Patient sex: M
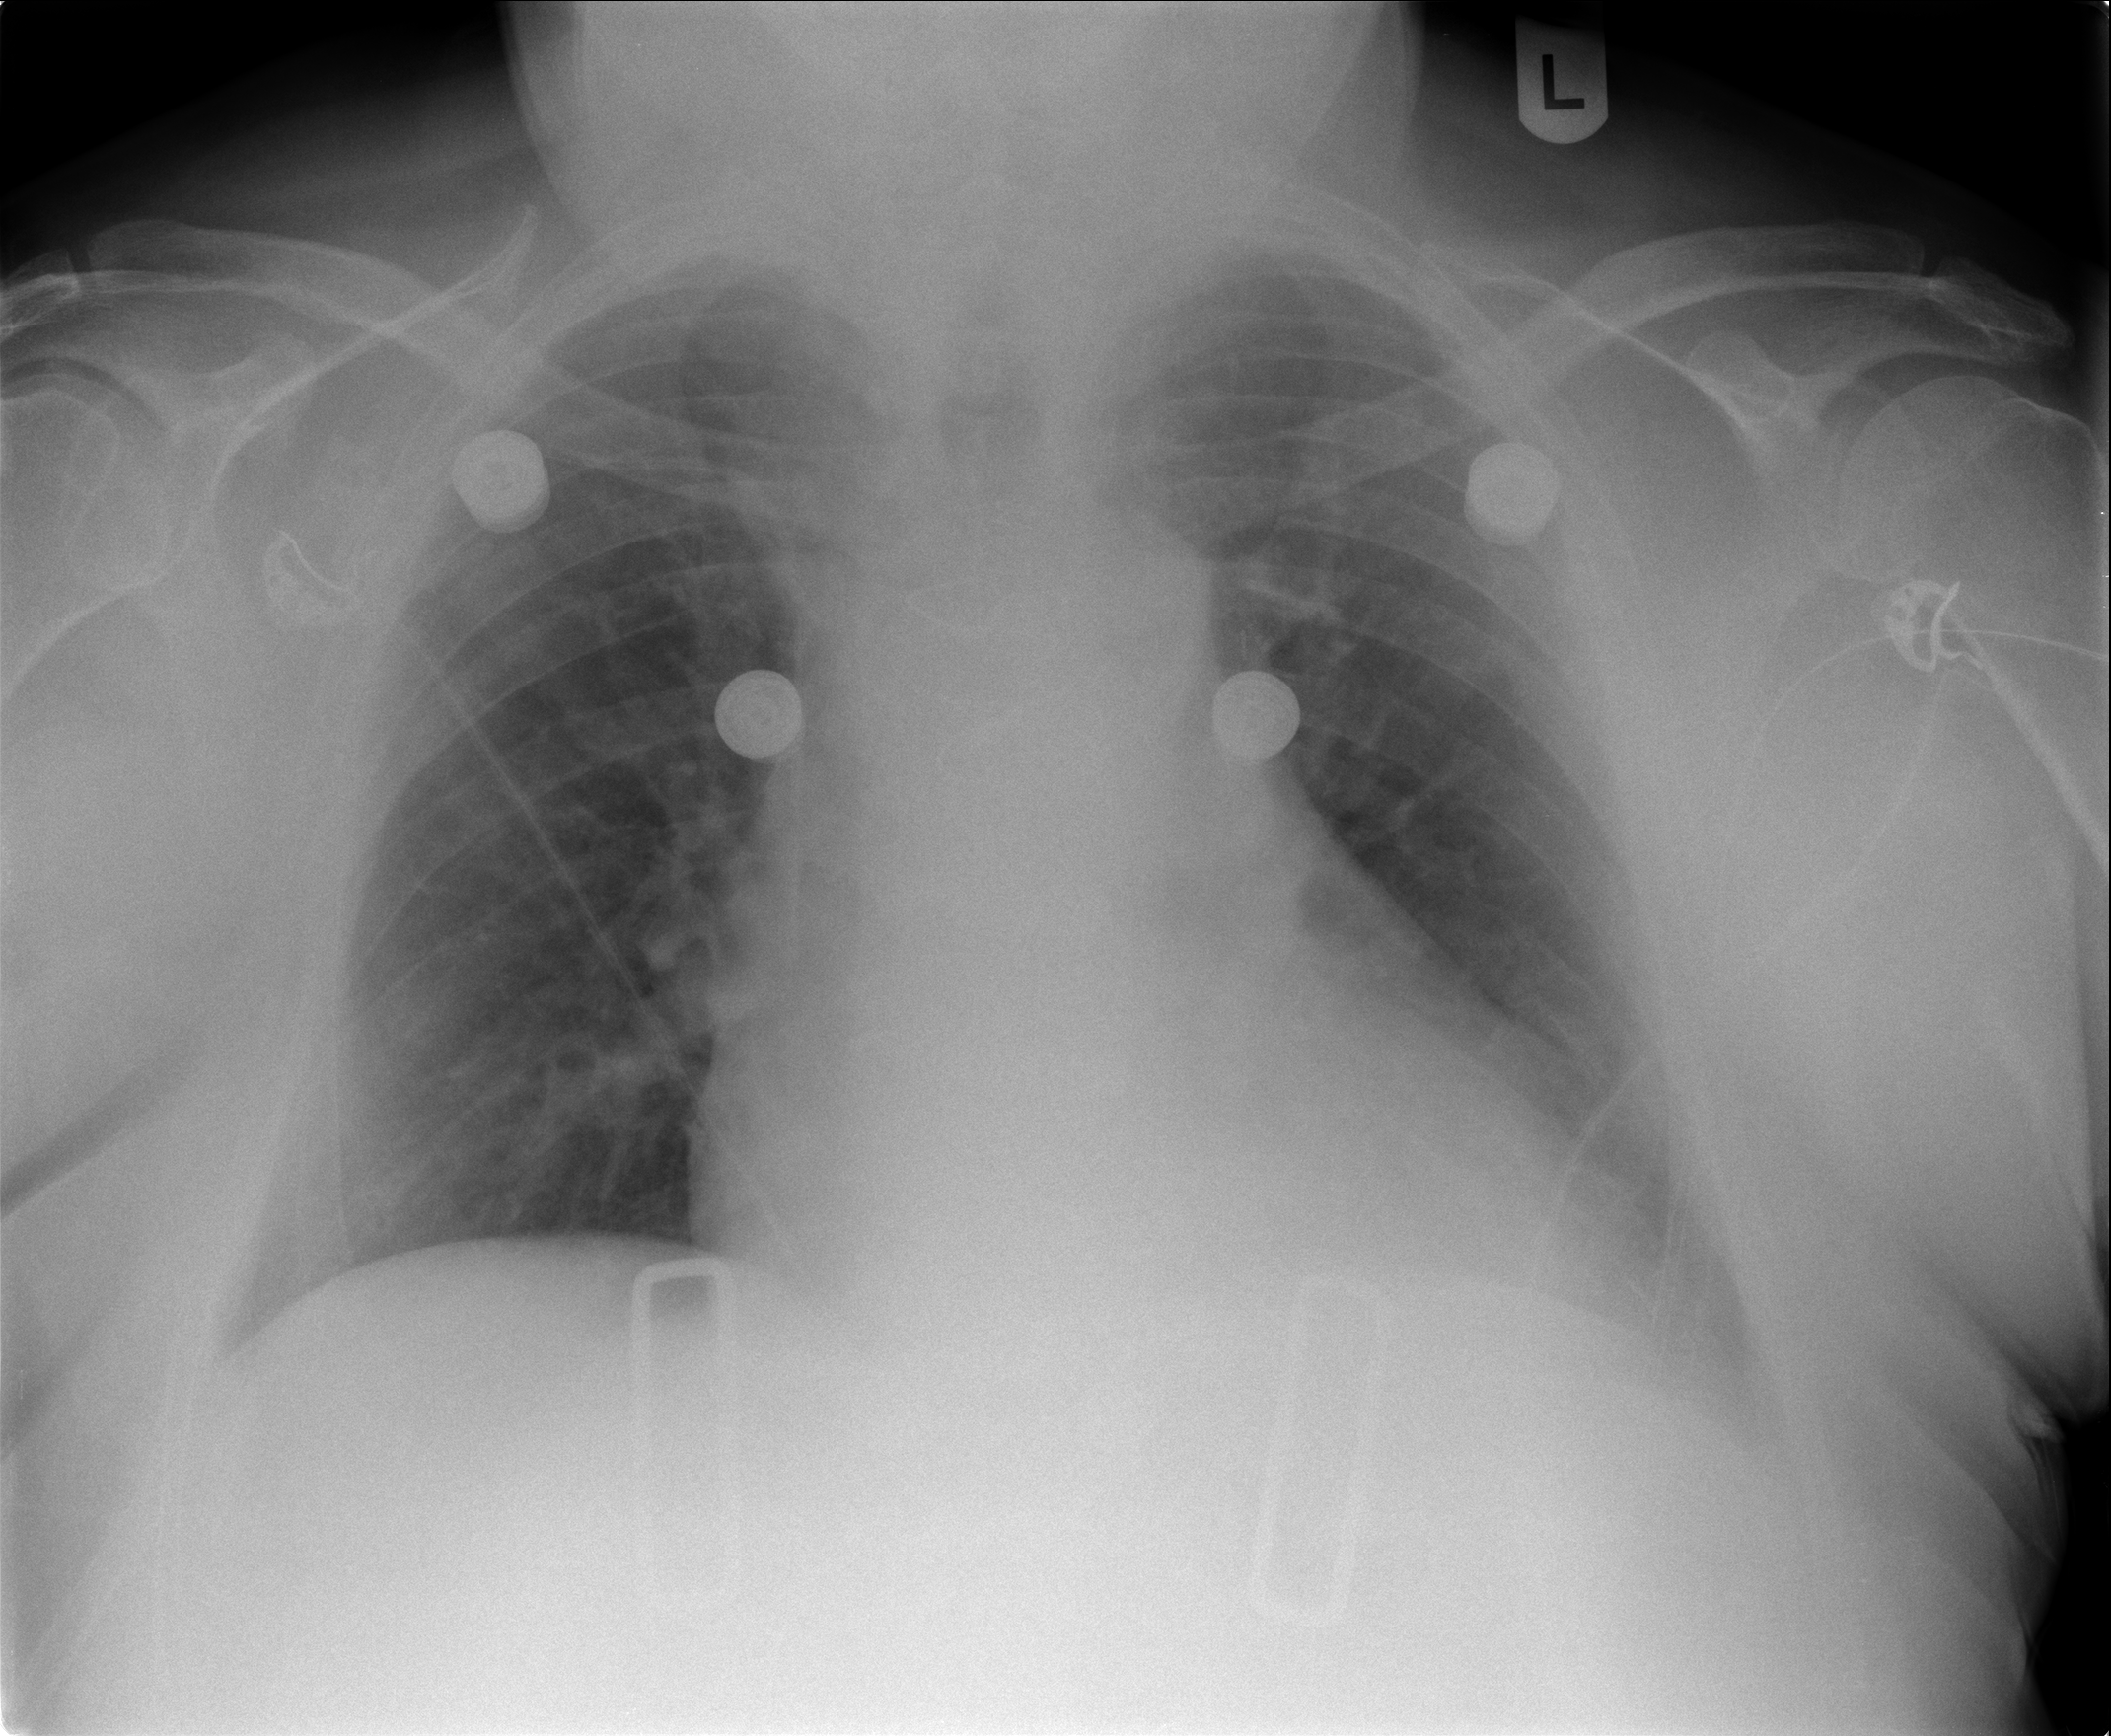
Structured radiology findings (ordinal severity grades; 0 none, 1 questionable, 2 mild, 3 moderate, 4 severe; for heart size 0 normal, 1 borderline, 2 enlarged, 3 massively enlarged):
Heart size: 2
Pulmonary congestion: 0
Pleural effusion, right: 1
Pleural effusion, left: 2
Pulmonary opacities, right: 0
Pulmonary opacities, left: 0
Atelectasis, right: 2
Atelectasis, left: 2